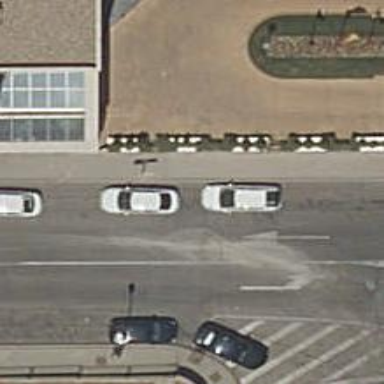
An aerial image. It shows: Taxi stand.